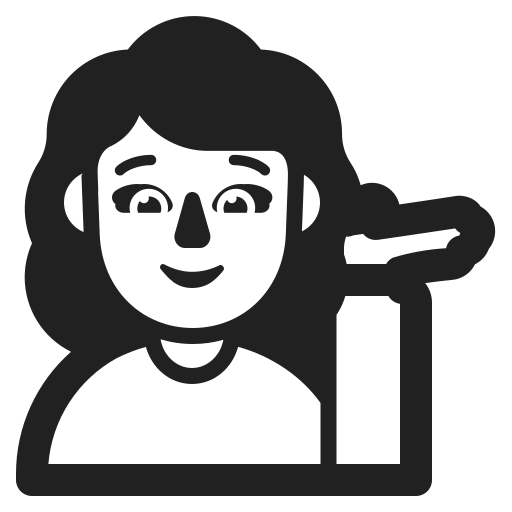
woman tipping hand high contrast default